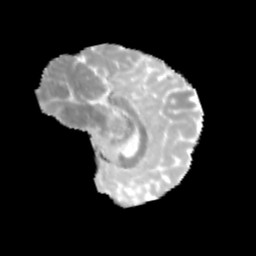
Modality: MD
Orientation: sagittal
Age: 12
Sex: male
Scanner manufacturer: siemens
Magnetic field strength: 3 T
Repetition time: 3.8 s
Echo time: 0.07 s